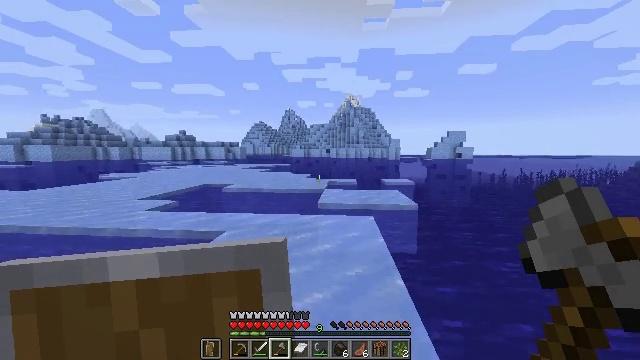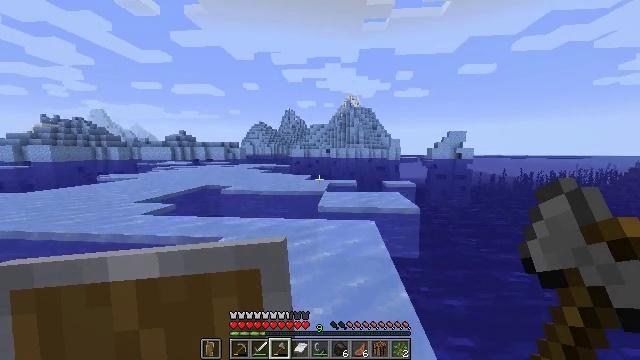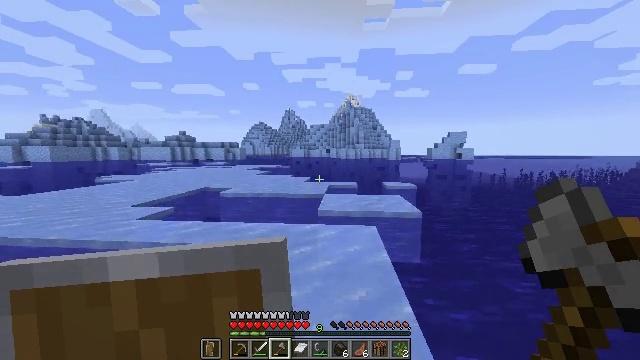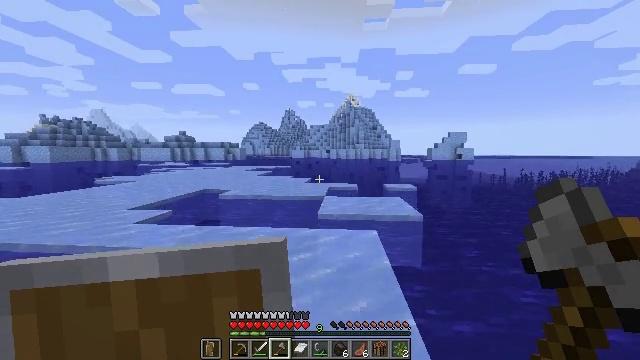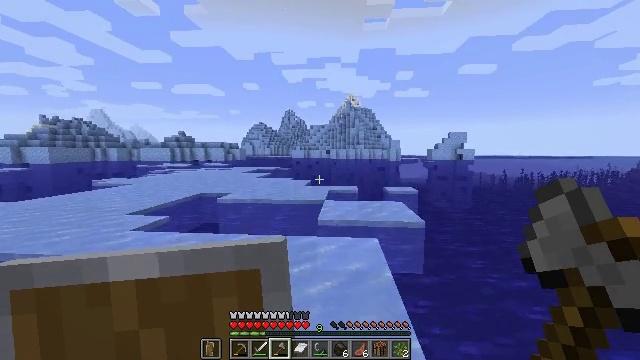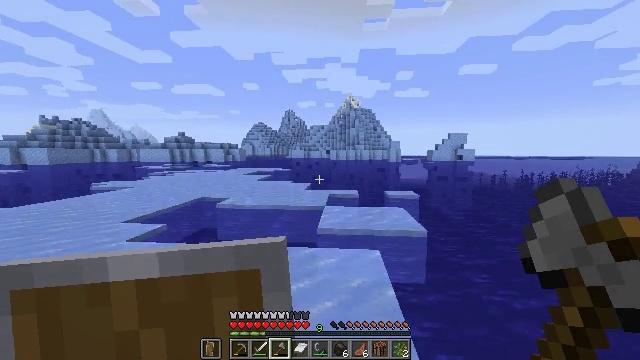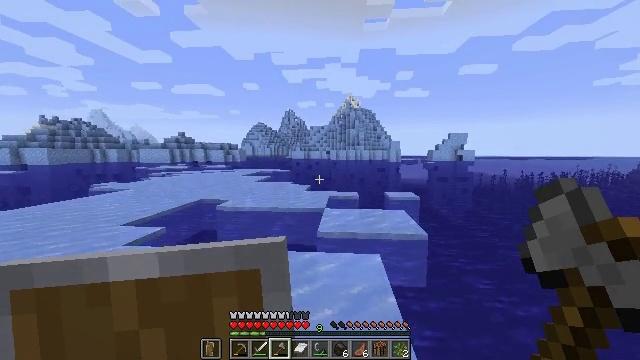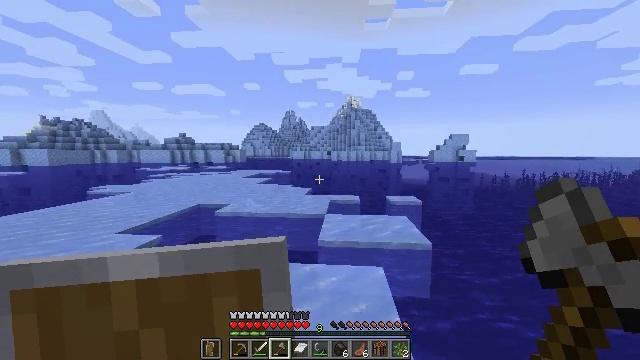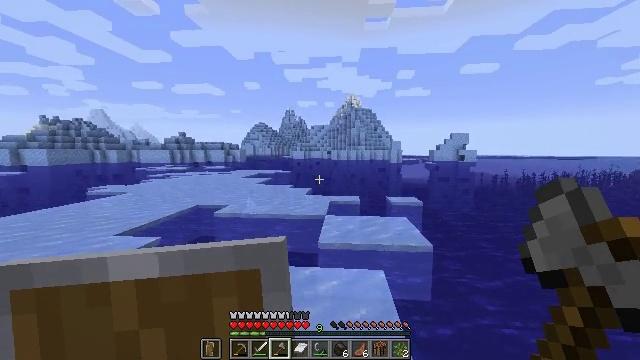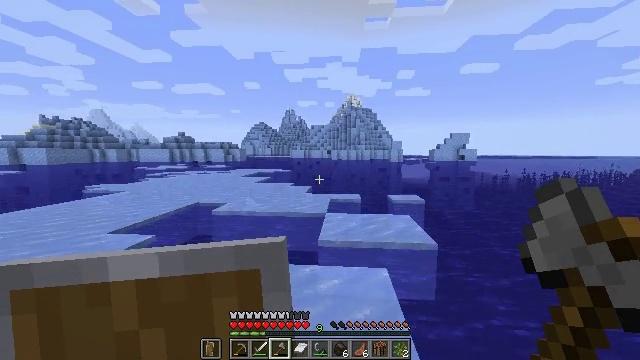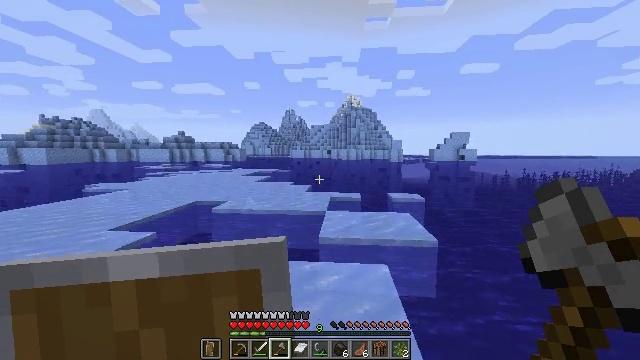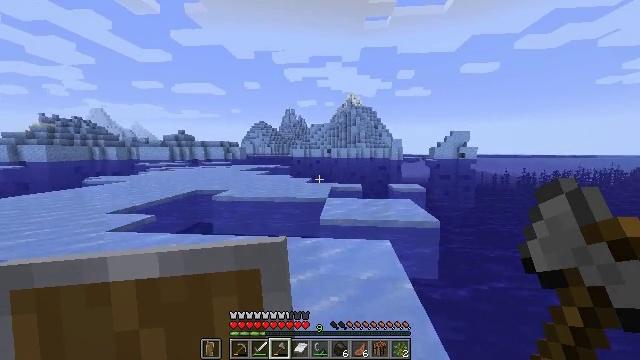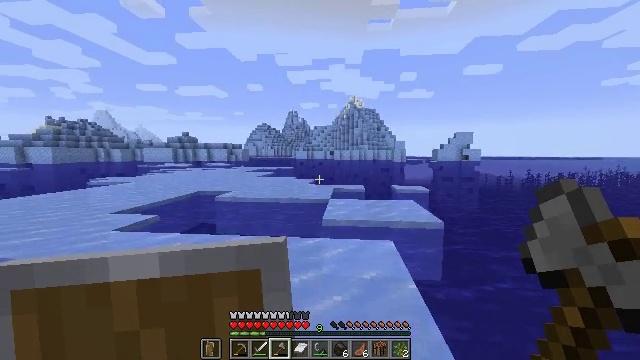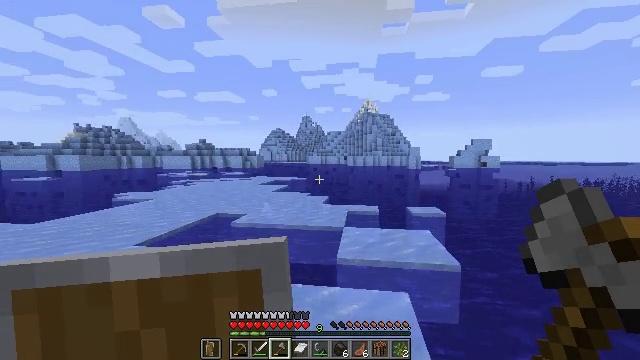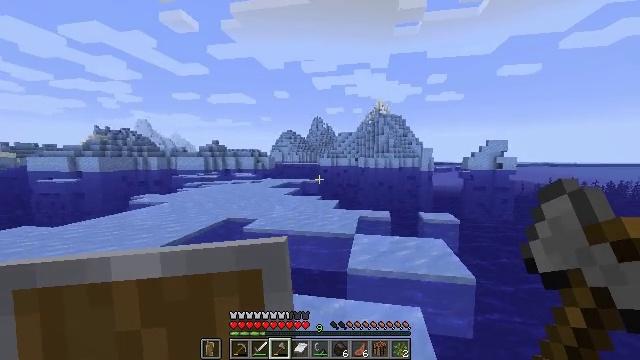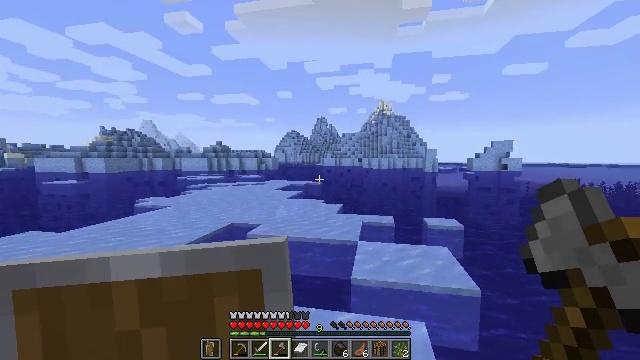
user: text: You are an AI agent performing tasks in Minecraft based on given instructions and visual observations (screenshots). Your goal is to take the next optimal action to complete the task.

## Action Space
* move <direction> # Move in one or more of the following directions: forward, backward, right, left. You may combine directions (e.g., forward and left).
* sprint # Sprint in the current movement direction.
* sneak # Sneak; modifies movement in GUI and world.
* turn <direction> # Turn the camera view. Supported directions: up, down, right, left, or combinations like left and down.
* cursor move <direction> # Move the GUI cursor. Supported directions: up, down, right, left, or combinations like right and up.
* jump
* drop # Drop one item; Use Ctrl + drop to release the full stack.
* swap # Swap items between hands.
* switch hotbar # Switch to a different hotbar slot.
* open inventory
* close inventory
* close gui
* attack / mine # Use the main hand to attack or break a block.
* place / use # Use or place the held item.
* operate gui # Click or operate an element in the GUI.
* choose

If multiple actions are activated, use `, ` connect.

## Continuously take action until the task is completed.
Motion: motion action
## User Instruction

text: Harvest packed ice from cold regions.
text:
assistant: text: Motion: move forward
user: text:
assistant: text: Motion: move forward, jump
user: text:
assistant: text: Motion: move forward, jump
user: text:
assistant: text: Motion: move forward, jump
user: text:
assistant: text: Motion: move forward, jump
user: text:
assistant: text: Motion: move forward
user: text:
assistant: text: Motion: move forward, jump
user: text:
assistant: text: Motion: move forward, jump
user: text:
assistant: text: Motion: move forward, jump
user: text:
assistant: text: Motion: move forward, jump
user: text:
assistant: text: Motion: move forward
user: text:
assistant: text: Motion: move forward
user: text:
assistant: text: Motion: move forward, turn left, jump
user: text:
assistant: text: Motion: move forward, turn left, jump
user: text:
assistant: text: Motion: move forward, jump
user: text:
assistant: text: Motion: move forward, turn left
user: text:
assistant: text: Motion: move forward, turn left
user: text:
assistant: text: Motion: move forward, turn left
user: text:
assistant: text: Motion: move forward, turn left and down
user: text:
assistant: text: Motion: move forward, turn left and down
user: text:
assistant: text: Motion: move forward, turn left
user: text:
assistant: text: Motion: move forward, turn left
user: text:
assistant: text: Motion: move forward, turn left
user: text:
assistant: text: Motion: move forward, turn left
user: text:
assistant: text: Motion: move forward, turn left
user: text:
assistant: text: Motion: move forward
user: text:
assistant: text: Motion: move forward
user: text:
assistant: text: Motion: move forward
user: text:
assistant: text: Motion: move forward
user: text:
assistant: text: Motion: move forward